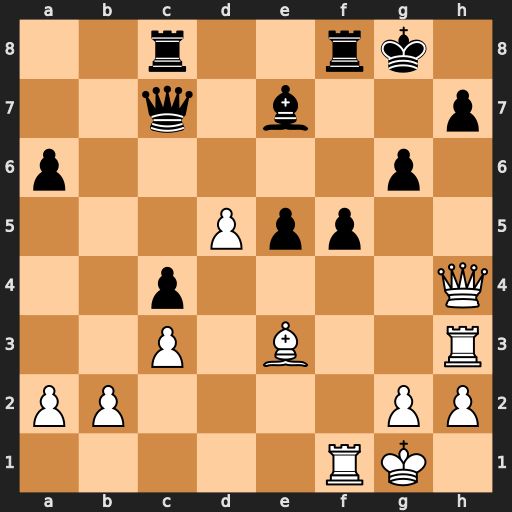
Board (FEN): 2r2rk1/2q1b2p/p5p1/3Ppp2/2p4Q/2P1B2R/PP4PP/5RK1
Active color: w
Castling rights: -
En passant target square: -
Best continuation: Qxh7#